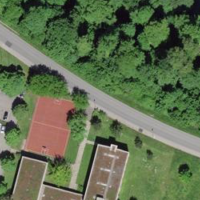
EUNIS habitat code: 54
Species observed at this site:
Chelidonium majus